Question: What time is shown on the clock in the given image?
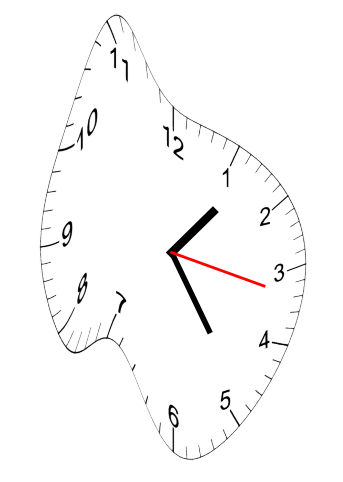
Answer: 01:24:17